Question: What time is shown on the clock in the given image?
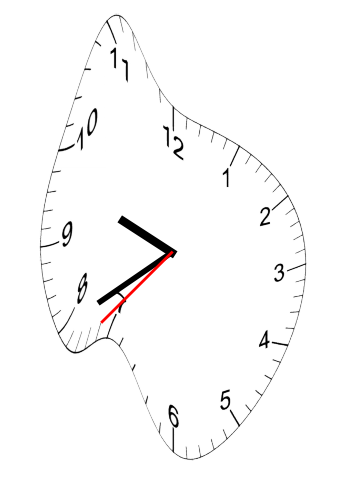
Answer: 09:39:37